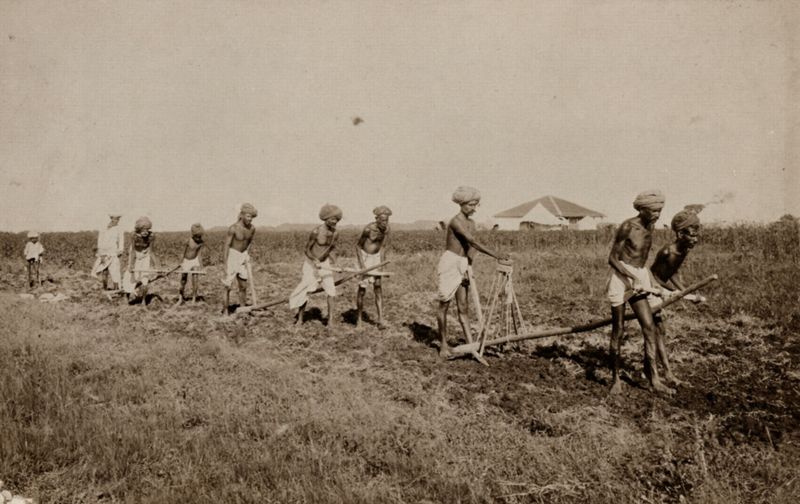
Titel: Arbeiten für einen Hungerlohn, die Nizam Grundstücke
Künstler: Raja Lala Deen Dayal
Schlagwörter: dunkel, gruppe, himmel, kopf, körper, lendenschurz, mann, nackt, schatten, weiß, wolken, landschaft, menschen, ocker, braun, brust, grau, hell, hintergrund, holz, köpfe, licht, mund, männer, schwarz, dach, gebäude, gras, haus, rasen, tuch, wiese, wolke, beige, alt, hose, schnurrbart, alte, arm, arme, augen, gesicht, kleidung, mensch, stein, steine, ebene, erde, feld, felder, gräser, halme, horizont, häuser, busch, gebüsch, sonne, boden, auge, stoff, stoffe, kind, personen, person, arbeit, bauern, kinder, garten, beine, bein, jungen, acker, arbeiten, ernte, feldarbeit, getreide, afrika, fläche, zug, eben, halm, wolkenlos, ziehen, sepia, arbeiter, muskeln, bretter, junge, graun, oberkörper, dünn, bauer, anbau, foto, fotografie, photographie, farbige, neger, hacken, lendentuch, orient, heiss, gerät, barfuß, asien, brille, strafe, deichsel, fleck, photo, werkzeug, muskel, forscher, ackerbau, landwirtschaft, pflug, pflügen, indien, turban, sklaven, weise, graue, turbane, zelt, lager, scholle, mager, kolonien, sähen, geräte, inder, aker, aufseher, egge, anthropologie, sikh, antreiber, arbeitssklaven, ausgehungert, pflugschar, pflüge, plüge, sklaverei, straflager, tuban, sklavne, albnackt